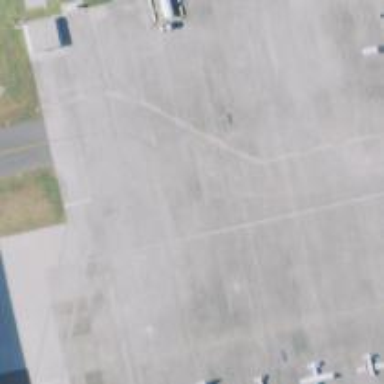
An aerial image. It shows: Image of taxiway at airport.